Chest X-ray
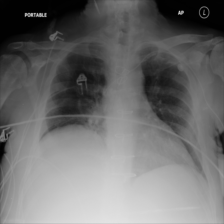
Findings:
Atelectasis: negative
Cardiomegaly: negative
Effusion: negative
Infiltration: negative
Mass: negative
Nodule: negative
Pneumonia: negative
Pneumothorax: negative
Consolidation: negative
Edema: negative
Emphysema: negative
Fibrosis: negative
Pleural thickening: negative
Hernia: negative